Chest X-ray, AP view. Patient: 30 years old, sex M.
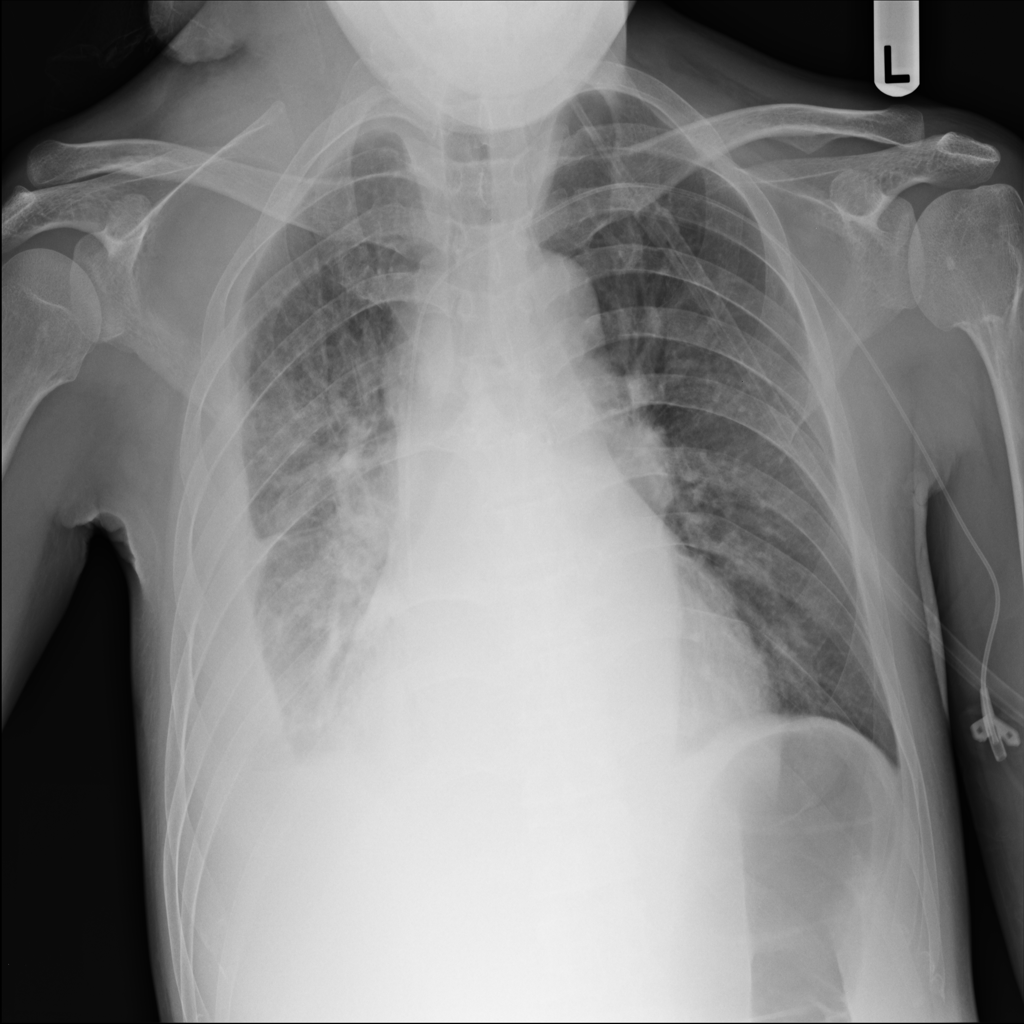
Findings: Effusion